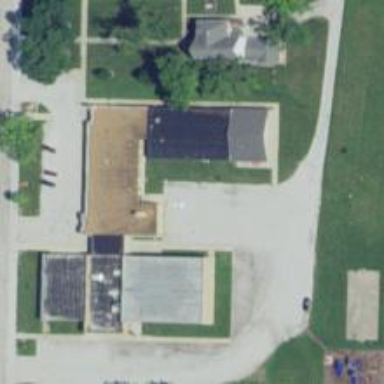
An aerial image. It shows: School.